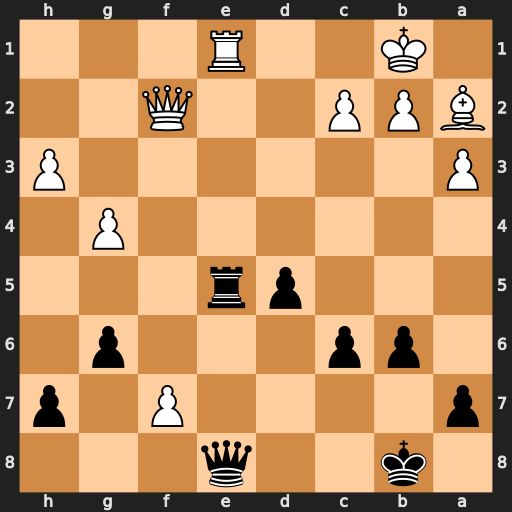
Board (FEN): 1k2q3/p4P1p/1pp3p1/3pr3/6P1/P6P/BPP2Q2/1K2R3
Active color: b
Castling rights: -
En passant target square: -
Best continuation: Rxe1+ Qxe1 Qxe1#